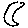
Label: moon